Question: The equation of an elliptical path can be defined as:

Where = a randomly generated height between 10 and 60.
And = time in seconds elapsed.
How can I start at a specific point when , and follow along the path as increases, looping indefinitely?
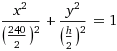
Answer: It's actually easier than that. Position on an elliptical path over time is:
'''
x = Math.cos(t)*w/2
y = Math.sin(t)*h/2
'''
With 'w' and 'h' the width and height, respectively. Scale 't' as needed to get the speed you want.